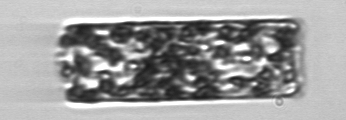
Label: Guinardia_flaccida